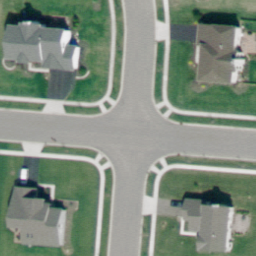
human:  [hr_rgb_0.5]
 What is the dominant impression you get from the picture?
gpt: intersection